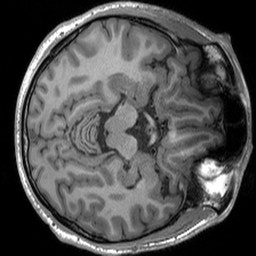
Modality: T1w
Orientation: axial
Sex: male
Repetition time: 1.95 s
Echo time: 0.026 s